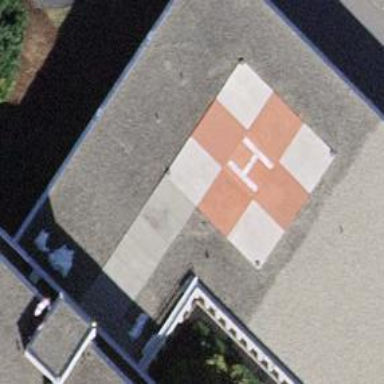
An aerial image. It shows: Helipad at airport designated for emergency landing purposes.